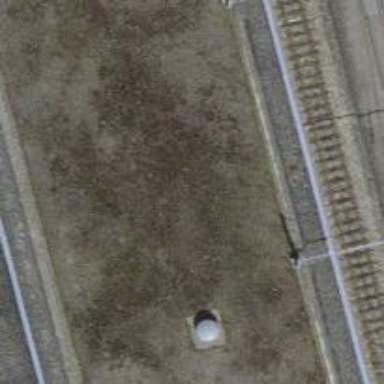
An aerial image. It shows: Narrow-gauge railway siding with 1 track. The track is electrified with contact line.